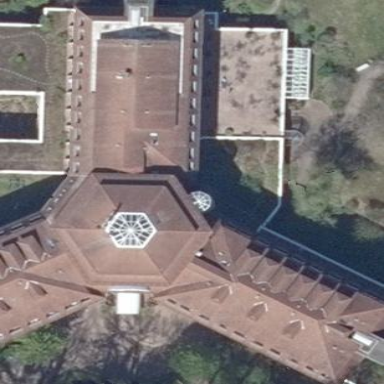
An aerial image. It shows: Hospital building.